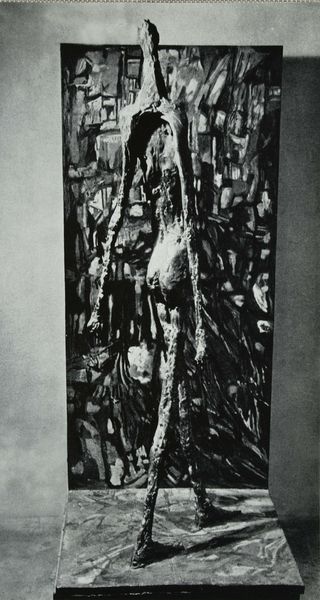
Titel: La Ville, sur fond de Vieira da Silva, Stadt, vor Hintergrund von Vieira da Silva
Künstler: Germaine Richier
Schlagwörter: akt, gemälde, körper, schatten, weiß, frau, grau, hintergrund, licht, rücken, schwarz, muster, arme, mensch, sockel, bild, verzerrung, öl, gehen, figur, skulptur, statue, beine, hintern, rückenansicht, bilder, moderne, steinig, abstrakt, modern, farbe, klein, aufrecht, bronze, plastik, plinthe, rodin, ölfarbe, dünn, surrealismus, foto, fotografie, dürr, auguste, ende, schreiten, schreitend, kühl, basis, überlängt, action, installation, dokument, august, überlängung, schwrz, dokumentation, aktion, schreitende, giacometti, performance, actionpainting, alberto, alberto giacometti, aufhören, august rodin, figur bronze, ives, kachektisch, poppo